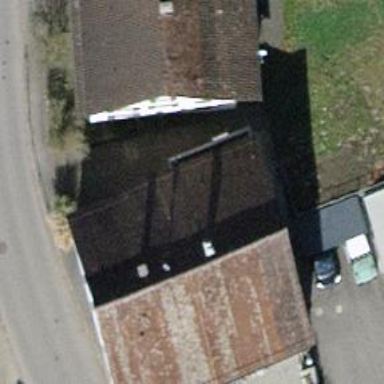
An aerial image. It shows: Commercial building with gabled roof.